Question: I am about to upload the latest version of my app to the App Store, however up until this point I haven't done a whole lot of testing on iOS 7.
When I go to use the simulator, I am getting the error:
> iPhone 4S is not available: Please select a different device and try again.
My deployment target is set correctly to 7.0.
Has anyone experienced this error? Any solutions?

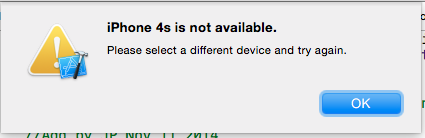
Answer: Make sure you have the iOS 7 simulators installed. Navigate to Xcode -> Preferences -> Downloads -> Components and make sure the 7.0 and/or 7.1 simulators are downloaded. If there are check boxes next to each simulator, click "Check and install now" to see if any simulators need to be re-downloaded.